Question: my code:
i'm a beginner - so go easy on me
so, switch statement in the following code executes statements of more than one case. i can't seem to find the problem. everything seems to be right.
check out the output image and my code, i need help.
'''
//write a program that acts as a simple "printing" calculator
//enter expressions in the format "operator number"
//include operators to 'set accumulator' and 'end execution'
#include<stdio.h>
int main()
{
float number, accumulator;
char operator;
printf("Begin Calculations: (Enter 'S' operator to set the accumulator and 'E' operator to end execution)
");
printf("-------------------
");
while(operator != 'E')
{
scanf("%c%f", &operator, &number);
switch(operator)
{
case 'S':
accumulator = number;
break;
case '+':
accumulator += number;
break;
case '-':
accumulator -= number;
break;
case '*':
accumulator *= number;
break;
case '/':
accumulator /= number;
break;
case 'E':
printf("End of Calculations.
");
break;
default:
printf("Enter proper Expression.
");
break;
}
printf("= %f
", accumulator);
}
return 0;
}
'''

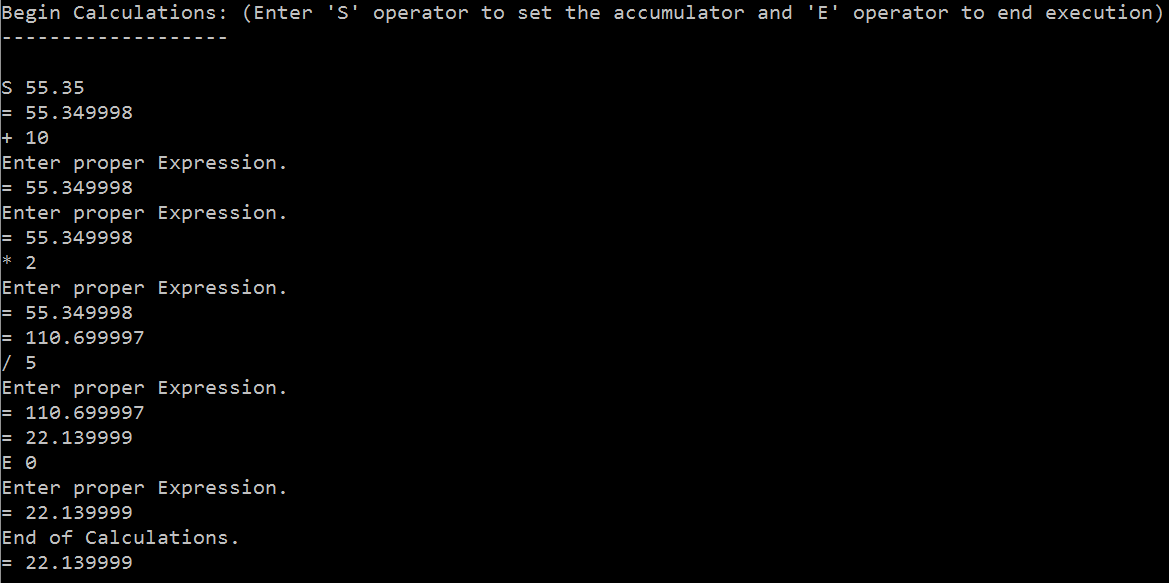
Answer: 'scanf' returns an integer which indicates the number of variables that were succesfully assigned from your format specifier.
You're not checking the return value of 'scanf' but then proceeding to use the variables to which you expected it to assign values. This is always a mistake.
'scanf' is probably failing, and your loop is continuing with the previous value of 'operator'.
You should check that, in this case, 'scanf' returns 2. Otherwise, it did not get valid input and your variables are unchanged.